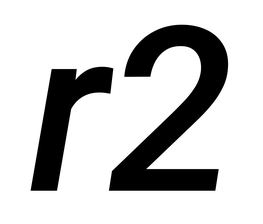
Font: Roboto-Italic_Medium_Italic